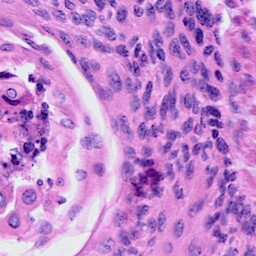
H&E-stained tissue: Cervix